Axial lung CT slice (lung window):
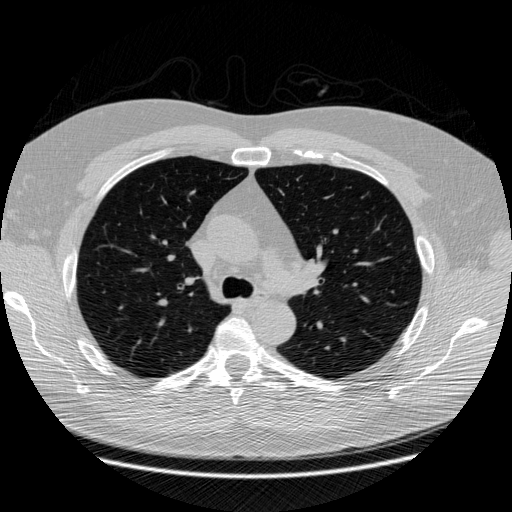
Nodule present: no